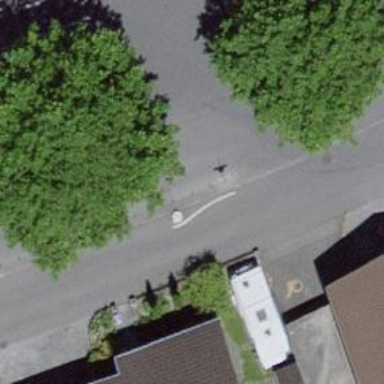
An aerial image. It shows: Residential road with asphalt surface.